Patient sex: M
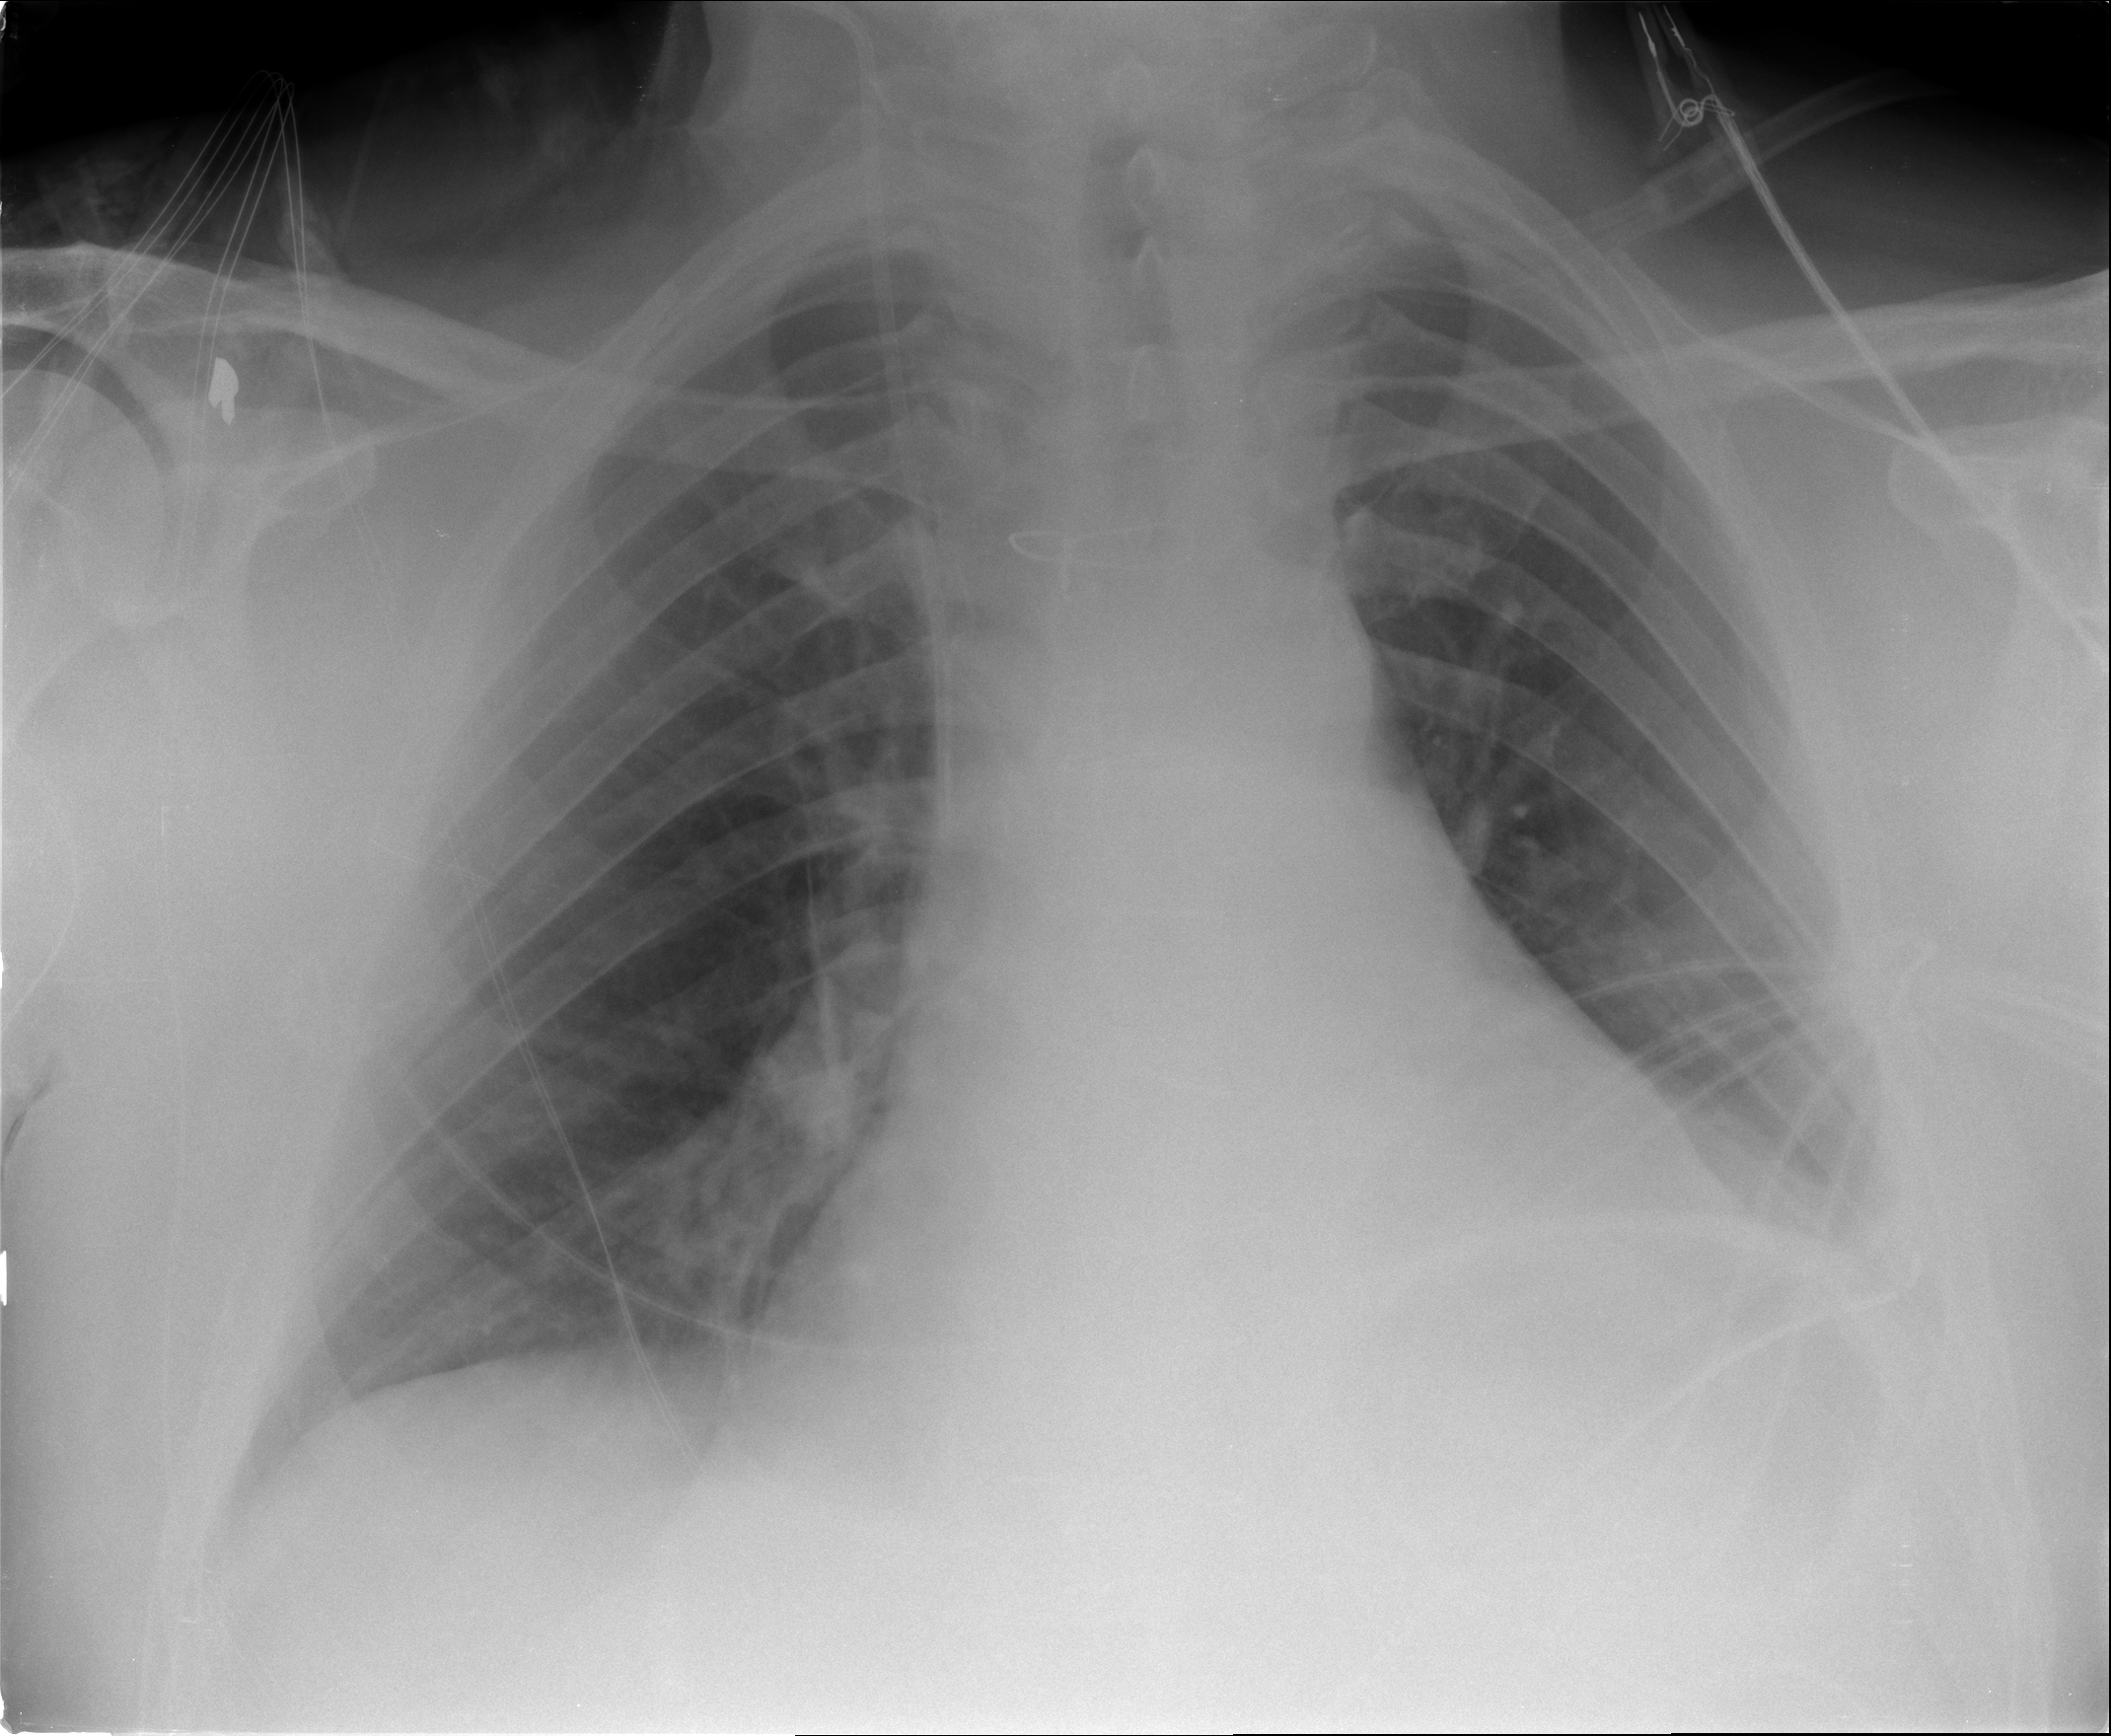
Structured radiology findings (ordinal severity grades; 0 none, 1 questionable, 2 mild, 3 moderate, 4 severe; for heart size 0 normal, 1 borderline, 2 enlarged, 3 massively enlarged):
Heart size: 2
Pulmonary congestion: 1
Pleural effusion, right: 0
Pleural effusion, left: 2
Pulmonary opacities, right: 0
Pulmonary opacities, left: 0
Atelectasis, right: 0
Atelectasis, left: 0